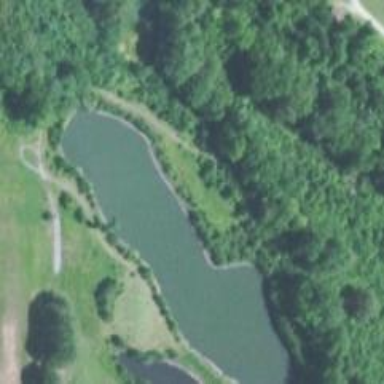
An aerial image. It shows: Reservoir lake surrounded by natural water.